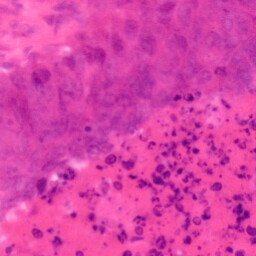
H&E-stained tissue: Colon